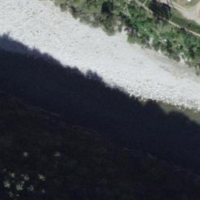
EUNIS habitat code: 15
Species observed at this site:
Tiphia femorata